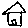
Label: house